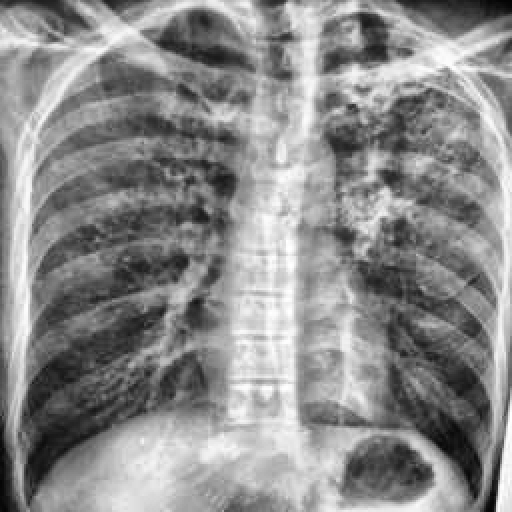
Finding: TUBERCULOSIS